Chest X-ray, AP view. Patient: 25 years old, sex F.
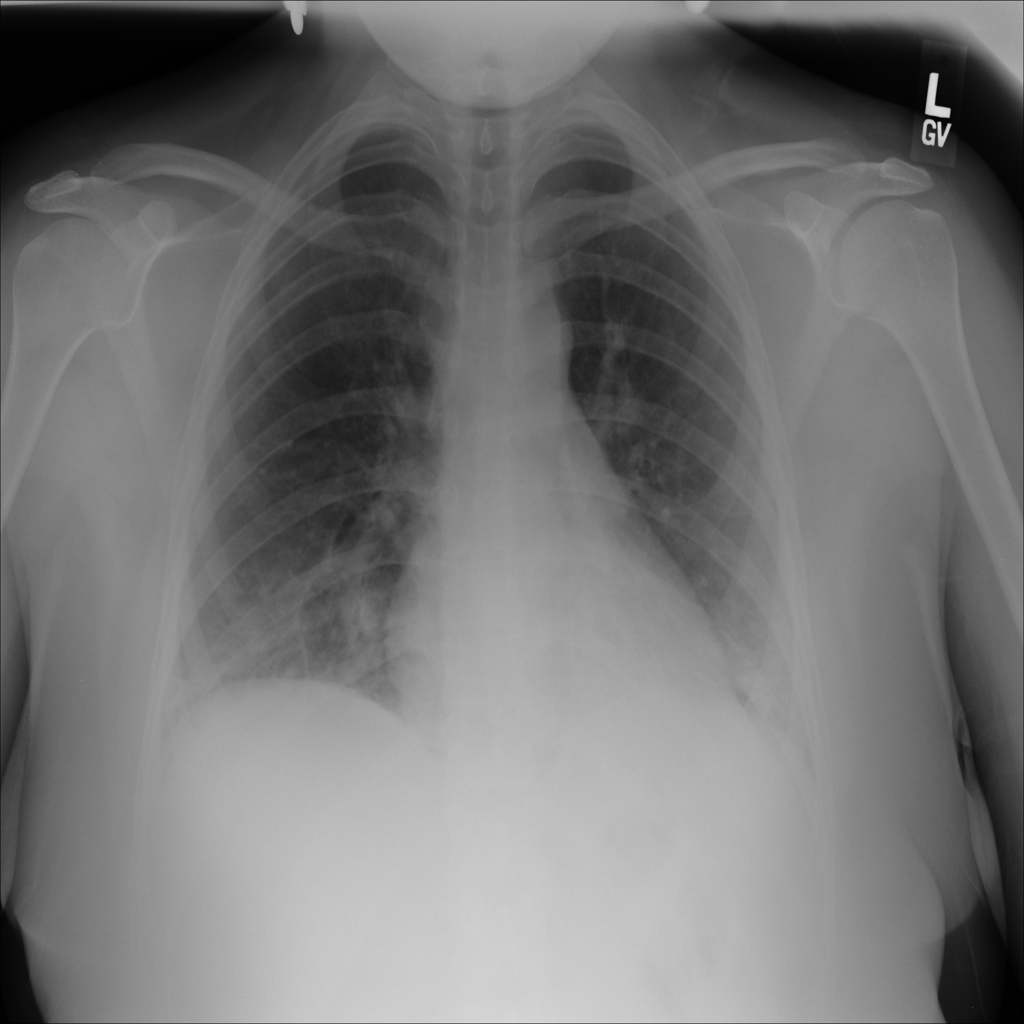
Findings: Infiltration